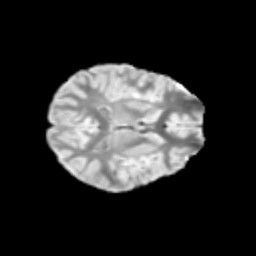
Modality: T2w
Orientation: axial
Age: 11
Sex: male
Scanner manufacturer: siemens
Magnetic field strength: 3 T
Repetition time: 3.8 s
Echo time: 0.07 s